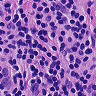
Metastatic tissue present: no